Brain MRI, t1w sequence, axial 2D slice.
Patient: age 44, sex F, weight 96 kg, height 1.95 m
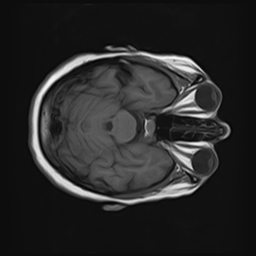